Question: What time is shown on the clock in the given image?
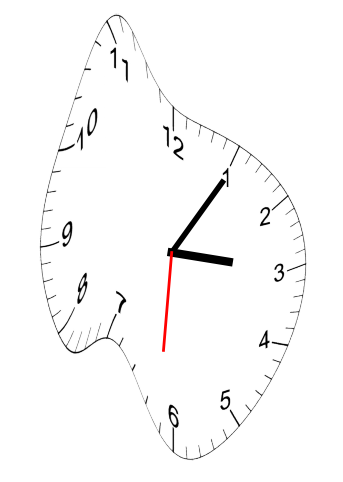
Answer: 03:05:31